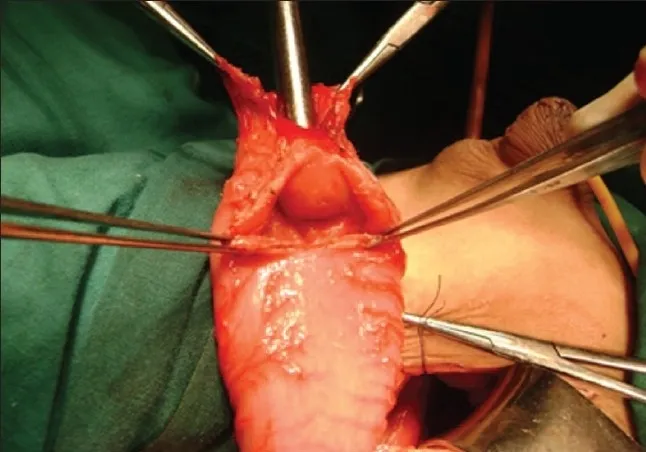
Rectal diaphragm.
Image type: medical_photograph (other_medical_photograph)